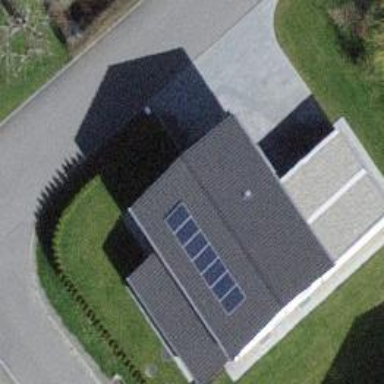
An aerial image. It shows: Solar power generator using photovoltaic panels.